Aerial crown-view tile of a tropical tree (Barro Colorado Island, Panama), acquired 20250124:
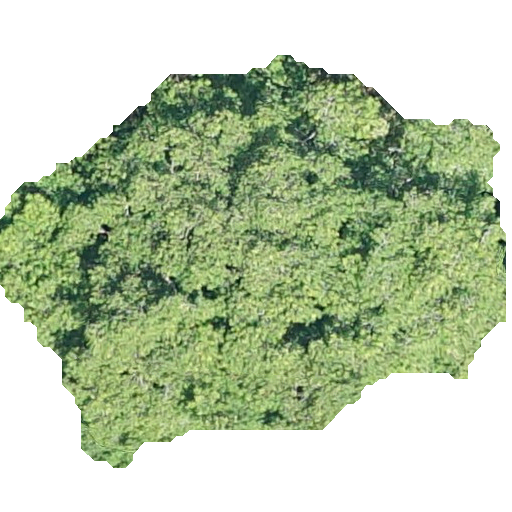
Species: Virola surinamensis
GBIF accepted scientific name: Virola surinamensis
Crown area: 215.173 m²